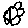
Label: flower